Question: I'm going on with my menu slider bar action and for that I had Googled and finished my slide bar action with help of the below link
<URL>
Now what i need is to add a profile image and user name with his location (eg:image,john,Chennai) in top of the list.
I tried that by creating seperate relative layout for the above three and another separate layout for the rest of list items but i am getting some alignment issues.

here is my layout:
'''
<?xml version="1.0" encoding="utf-8"?>
<RelativeLayout xmlns:android="http://schemas.android.com/apk/res/android"
xmlns:tools="http://schemas.android.com/tools"
android:layout_width="match_parent"
android:layout_height="match_parent"
>
<RelativeLayout
android:id="@+id/userimage_top"
android:layout_width="match_parent"
android:layout_height="90dp">
<ImageView
android:id="@+id/usermenu_image"
android:layout_width="50dp"
android:layout_height="50dp"
android:layout_alignParentTop="true"
androidaddingLeft="5dp"
androidrc="@drawable/profile_circle" />
<TextView
android:id="@+id/user_name"
android:layout_width="wrap_content"
android:layout_height="wrap_content"
android:layout_alignLeft="@+id/usermenu_image"
android:layout_below="@+id/usermenu_image"
android:text="name"
android:textColor="@color/lightred"
android:textSize="18dp"
android:textStyle="bold" />
<TextView
android:id="@+id/user_location"
android:layout_width="wrap_content"
android:layout_height="wrap_content"
android:layout_alignRight="@+id/usermenu_image"
android:layout_below="@+id/user_name"
android:text="loication"
android:textColor="@color/lightred"
android:textSize="15dp"
android:textStyle="bold" />
</RelativeLayout>
<RelativeLayout
android:id="@+id/userimage_menu"
android:layout_width="match_parent"
android:layout_height="40dp"
android:background="@drawable/list_selector"
android:layout_alignParentLeft="true"
android:layout_below="@+id/userimage_top" >
<ImageView
android:id="@+id/icon"
android:layout_width="25dp"
android:layout_height="wrap_content"
android:layout_alignParentLeft="true"
android:layout_marginLeft="12dp"
android:layout_marginRight="12dp"
android:contentDescription="@string/desc_list_item_icon"
androidrc="@drawable/home_icon"
android:layout_centerVertical="true" />
<TextView
android:id="@+id/title"
android:layout_width="wrap_content"
android:layout_height="match_parent"
android:layout_toRightOf="@id/icon"
android:minHeight="?android:attr/listPreferredItemHeightSmall"
android:textAppearance="?android:attr/textAppearanceListItemSmall"
android:textColor="@color/list_item_title"
android:gravity="center_vertical"
androidaddingRight="40dp"/>
<TextView android:id="@+id/counter"
android:layout_width="wrap_content"
android:layout_height="wrap_content"
android:background="@drawable/counter_bg"
android:layout_alignParentRight="true"
android:layout_centerVertical="true"
android:layout_marginRight="8dp"
android:textColor="@color/counter_text_color"/>
</RelativeLayout>
</RelativeLayout>
<android.support.v4.widget.DrawerLayout
xmlns:android="http://schemas.android.com/apk/res/android"
android:id="@+id/drawer_layout"
android:layout_width="match_parent"
android:layout_height="match_parent">
<!-- Framelayout to display Fragments -->
<FrameLayout
android:id="@+id/frame_container"
android:layout_width="match_parent"
android:layout_height="match_parent" />
<!-- Listview to display slider menu -->
<ListView
android:id="@+id/list_slidermenu"
android:layout_width="240dp"
android:layout_height="match_parent"
android:layout_gravity="start"
android:choiceMode="singleChoice"
androidivider="@color/list_divider"
androidividerHeight="1dp"
android:listSelector="@drawable/list_selector"
android:background="@drawable/side_menu_panel"/>
</LinearLayout>
</android.support.v4.widget.DrawerLayout>
'''
so can any one please help me to solve this problem.
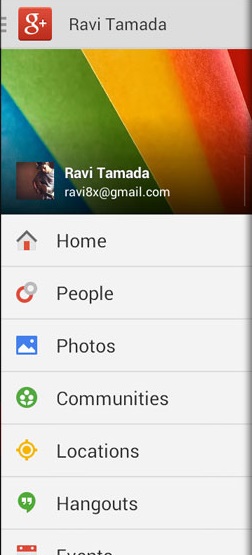
Answer: Finally i'ad acheived it by myself by using the custom ListView in slide bar menu.